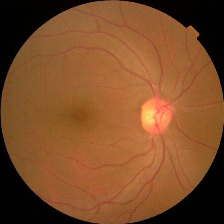
Diabetic retinopathy grade: No DR